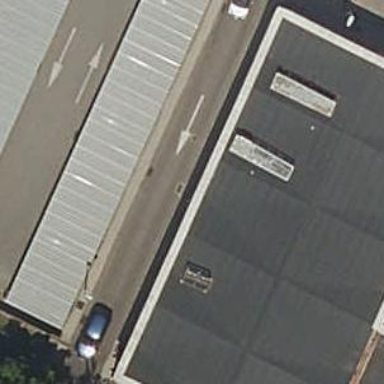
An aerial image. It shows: View of roof of building.